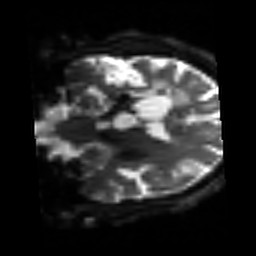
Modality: sbref
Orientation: coronal
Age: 59
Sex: male
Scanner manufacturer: siemens
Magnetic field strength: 3 T
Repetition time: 3.2 s
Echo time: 0.081 s